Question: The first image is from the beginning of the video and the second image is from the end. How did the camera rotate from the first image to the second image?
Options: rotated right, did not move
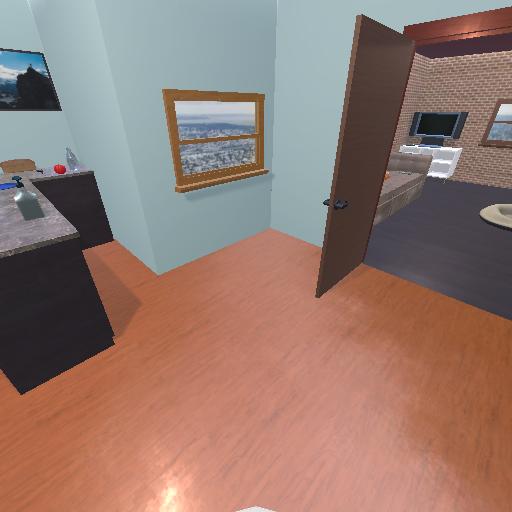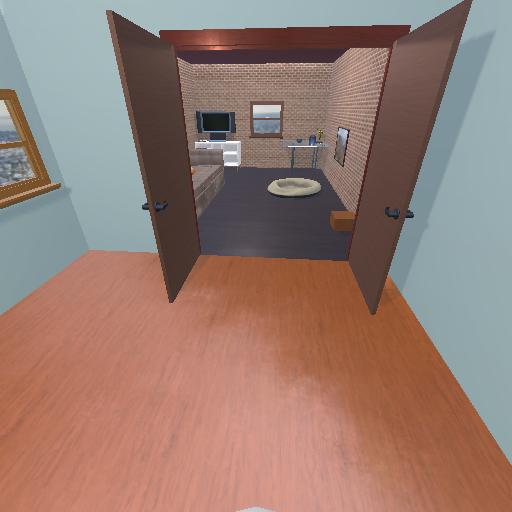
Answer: rotated right